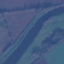
Land use / land cover: River